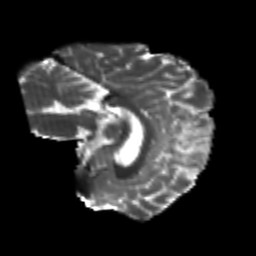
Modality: T2w
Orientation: sagittal
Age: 24
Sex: female
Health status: healthy
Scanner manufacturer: philips
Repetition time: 7.386 s
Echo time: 0.08599 s